Field crop: maize
Growth stage: 2
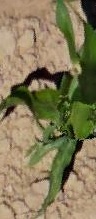
Species: maize